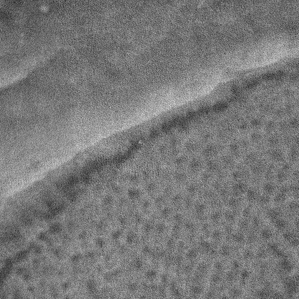
Label: frost